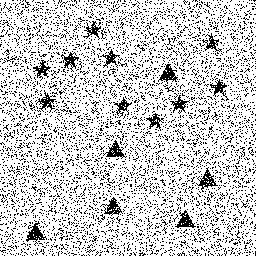
Squares: 0
Triangles: 6
Stars: 10
Total shapes: 16